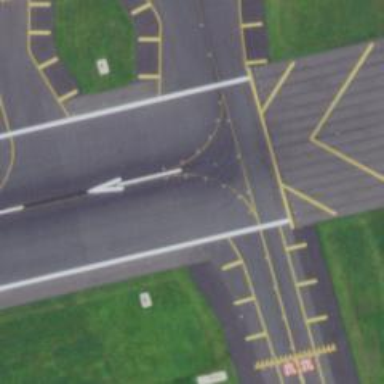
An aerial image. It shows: Image of taxiway at airport.